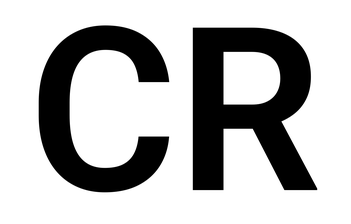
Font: Roboto_SemiBold